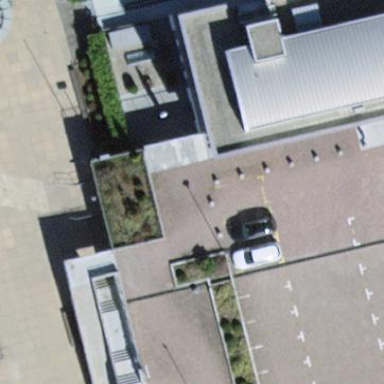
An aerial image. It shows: Office building.